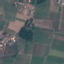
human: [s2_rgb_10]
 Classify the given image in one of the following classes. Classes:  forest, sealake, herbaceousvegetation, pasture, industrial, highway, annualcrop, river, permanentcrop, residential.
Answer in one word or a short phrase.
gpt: PermanentCrop